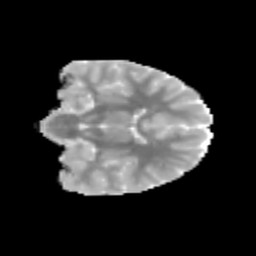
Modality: MD
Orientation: coronal
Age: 9
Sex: female
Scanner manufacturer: siemens
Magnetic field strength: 3 T
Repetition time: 3.8 s
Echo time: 0.07 s